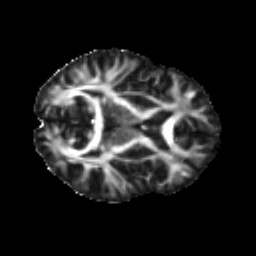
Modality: FA
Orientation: axial
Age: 23
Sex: female
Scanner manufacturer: ge
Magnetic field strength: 3 T
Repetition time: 7.8 s
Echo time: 0.0606 s